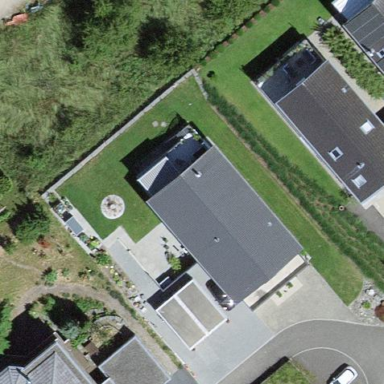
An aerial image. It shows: Residential building.